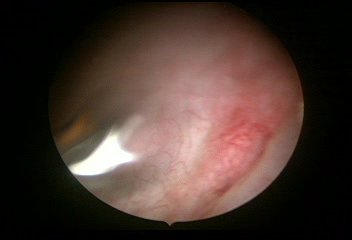
Modality: WLC
Class: Normal mucosa
Bladder cancer association: No